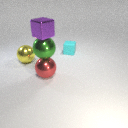
large red metal sphere below large green metal sphere